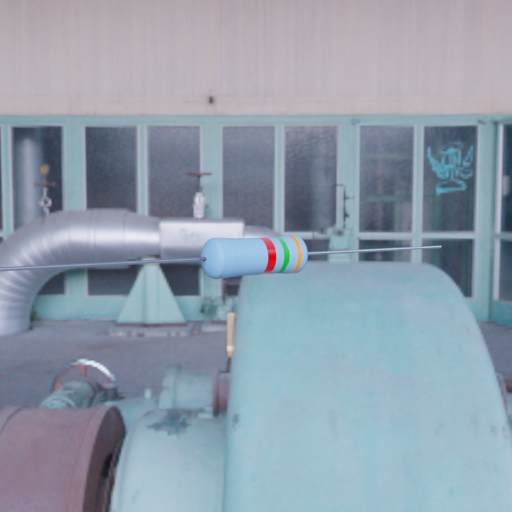
Resistor colour bands (in order): red, green, orange